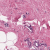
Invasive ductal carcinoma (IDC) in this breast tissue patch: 0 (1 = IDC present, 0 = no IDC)